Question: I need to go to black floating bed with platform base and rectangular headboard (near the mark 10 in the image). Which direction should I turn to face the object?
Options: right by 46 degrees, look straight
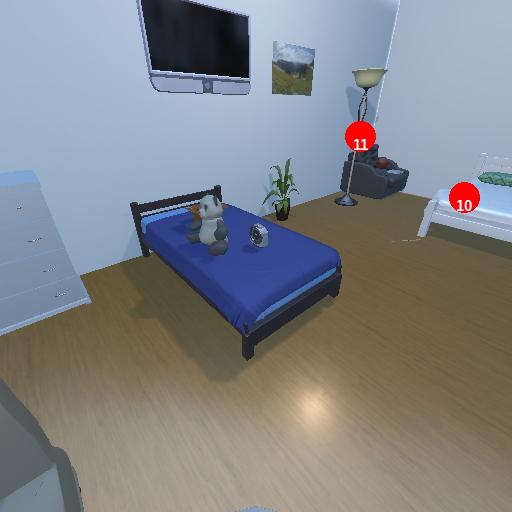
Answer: right by 46 degrees